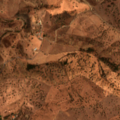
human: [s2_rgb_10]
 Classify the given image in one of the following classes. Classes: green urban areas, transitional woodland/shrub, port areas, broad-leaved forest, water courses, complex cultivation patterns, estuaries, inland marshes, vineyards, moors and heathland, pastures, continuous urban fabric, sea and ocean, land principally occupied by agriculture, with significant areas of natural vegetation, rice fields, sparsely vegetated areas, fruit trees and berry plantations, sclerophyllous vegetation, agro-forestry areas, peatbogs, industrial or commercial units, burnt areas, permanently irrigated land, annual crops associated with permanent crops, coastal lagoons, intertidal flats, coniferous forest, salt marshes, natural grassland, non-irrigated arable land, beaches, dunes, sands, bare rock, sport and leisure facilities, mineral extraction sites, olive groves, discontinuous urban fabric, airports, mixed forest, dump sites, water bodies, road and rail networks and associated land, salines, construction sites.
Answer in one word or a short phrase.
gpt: pastures, agro-forestry areas, transitional woodland/shrub